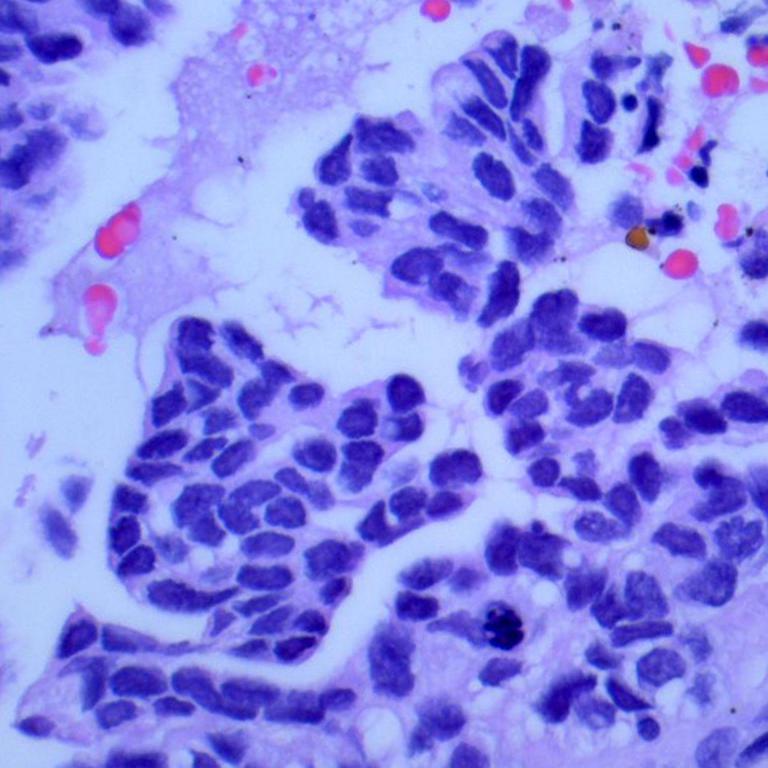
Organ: lung
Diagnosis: adenocarcinomas